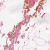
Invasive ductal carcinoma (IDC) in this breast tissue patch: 0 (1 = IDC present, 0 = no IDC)